Question: I have an SQLite table such as this:

Each row represents an object, and columns B - G represent data the object holds. As you can see, only columns B and C are gauranteed to be non-null.
What I want to do is to get all non-null data from columns E and F, in a first-in-first-out method (if both E and F have non-null values, we'll just take E first). I want to take the non-null values and add them to an 'ArrayList<String>' object and then return the array. So, for the above table, my 'ArrayList' would look like '[String1, String2, String3, String4]'.
Below is what I have so far, but my program crashes. I think the array that is being returned is null for some reason.
The 'rawQuery' below does not work. When Column E is non-null and Column F is null, this returns an array similar to: '[String, null]'. This was verified by taking the size of the array afterward, which came out to 2, and then trying to loop through it in a 'try/catch'. The first element worked fine, but the second element threw a 'NullPointerException'.
'''
db = dbHelper.getReadableDatabase();
ArrayList<String> array= new ArrayList<String>();
Cursor cursor = db.rawQuery("SELECT " + COLUMN_E + ", " + COLUMN_F + " FROM "
+ MY_TABLE + " WHERE " + COLUMN_E + " IS NOT NULL OR "
+ COLUMN_F + " IS NOT NULL", null);
if (cursor.getCount() > 0)
{
cursor.moveToFirst();
do
{
array.add(cursor.getString(cursor.getColumnIndex(COLUMN_E)));
array.add(cursor.getString(cursor.getColumnIndex(COLUMN_F)));
} while (cursor.moveToNext());
cursor.close();
}
return array;
'''
Can anyone please help me out? Thank you!
Logcat when E is not null, F is null. The same occurs when F is non-null and E is null, and also when both are non-null. The exception occurs in another class when I try to convert the ArrayList to a String array:
'java.lang.NullPointerException: Attempt to get length of null array'
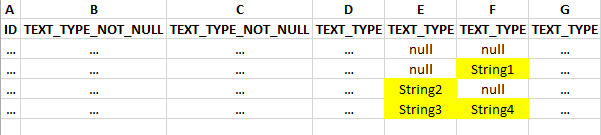
Answer: Use a UNION clause to join the results from 2 queries:
'''
Cursor cursor = db.rawQuery
(
"SELECT " + COLUMN_E + " AS myField FROM " + MY_TABLE + " WHERE " + COLUMN_E + " IS NOT NULL " +
"UNION " +
"SELECT " + COLUMN_F + " AS myField FROM " + MY_TABLE + " WHERE " + COLUMN_F + " IS NOT NULL ", null
);
'''
So you will get a single column resultset containing a field named myField, which collects the non-null values from Column_E the non-null values from Column_F.